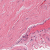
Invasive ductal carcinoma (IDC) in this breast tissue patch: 0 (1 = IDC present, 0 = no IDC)